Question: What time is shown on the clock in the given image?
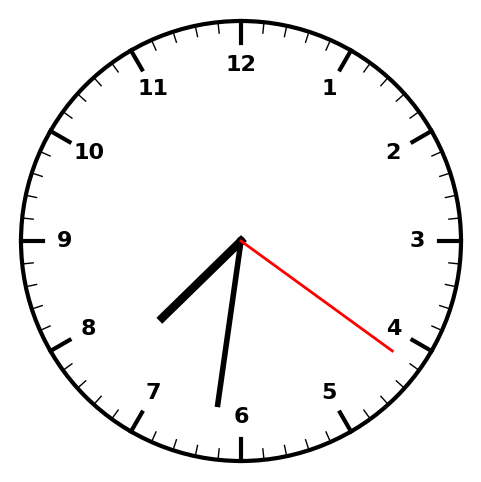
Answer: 07:31:21